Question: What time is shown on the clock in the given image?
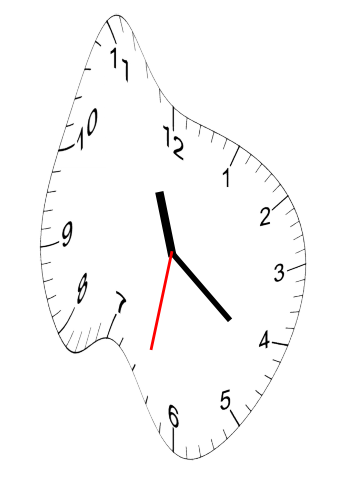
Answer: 11:21:32